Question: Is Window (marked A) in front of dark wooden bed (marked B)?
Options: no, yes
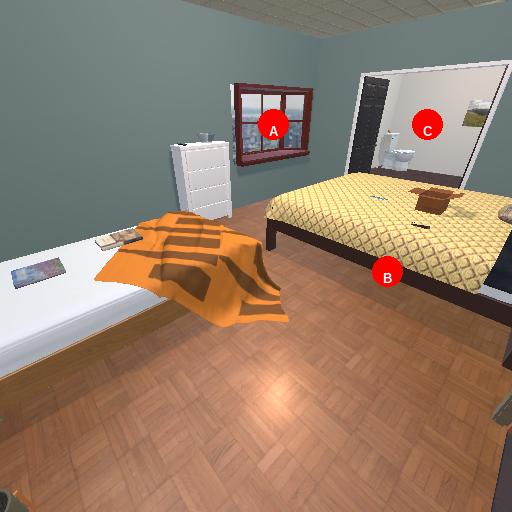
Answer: no